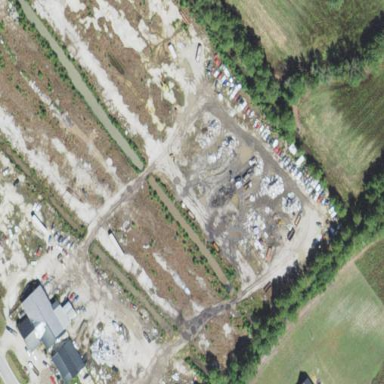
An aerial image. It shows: Scrap yard situated in industrial area.